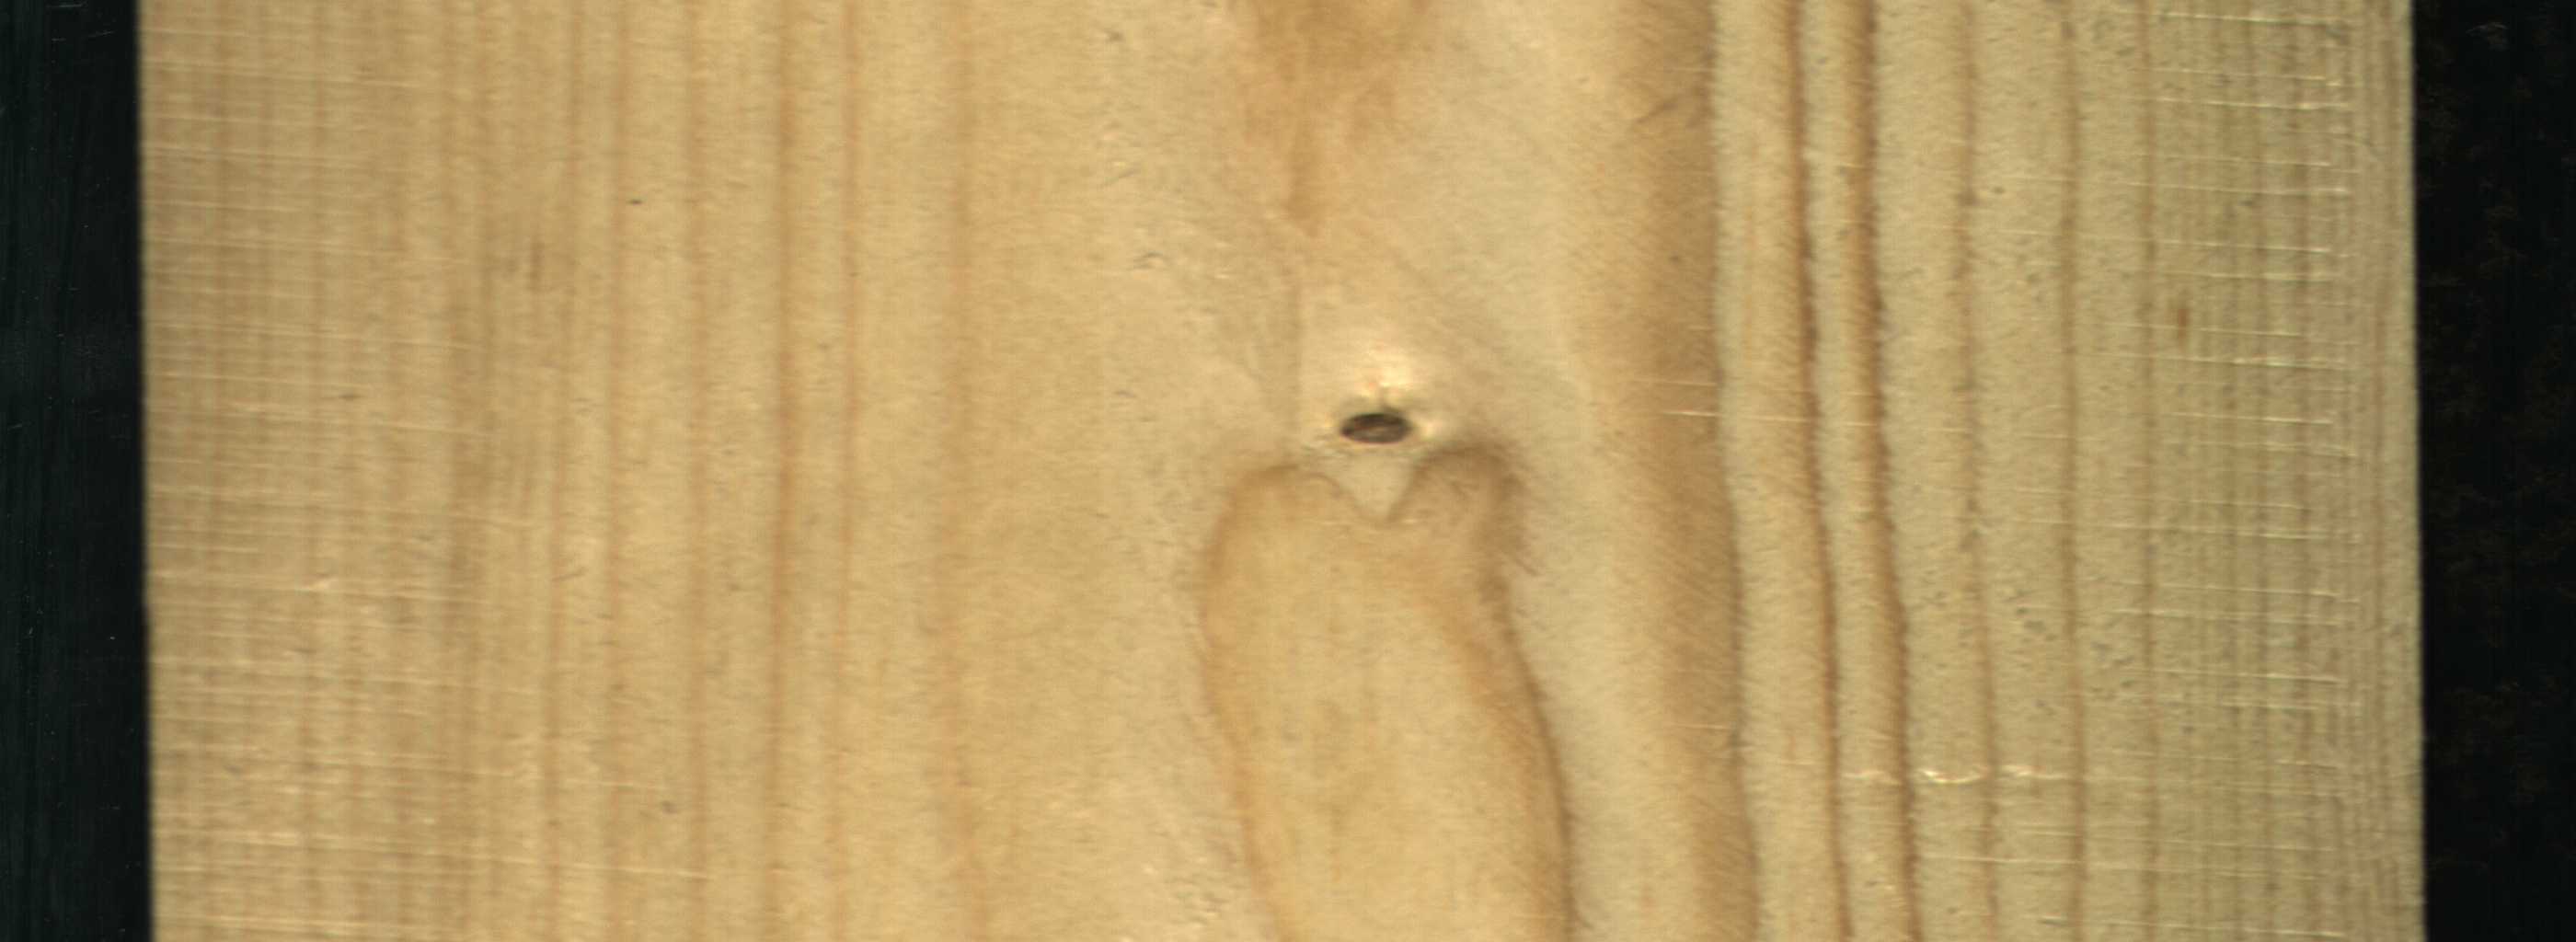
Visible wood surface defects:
Live_Knot